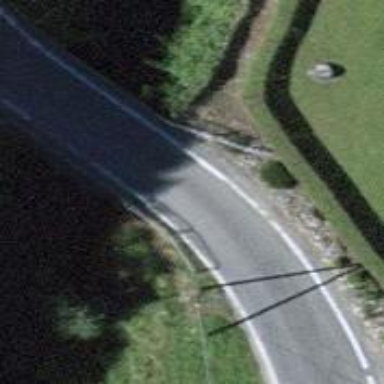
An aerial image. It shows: Unclassified road with asphalt surface is on bridge.